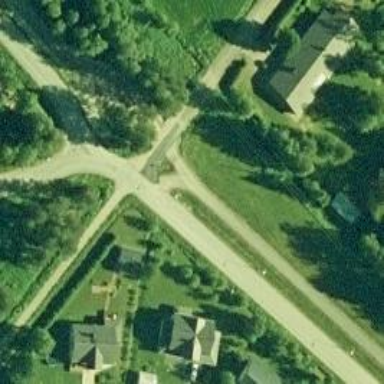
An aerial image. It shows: Crossing road.